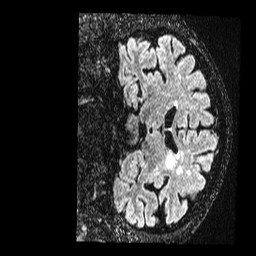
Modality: FLAIR
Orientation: coronal
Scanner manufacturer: ge
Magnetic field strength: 1.5 T
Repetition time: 5.7 s
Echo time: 0.1324 s